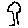
Label: tree